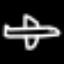
Label: airplane